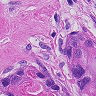
Metastatic tissue present: yes